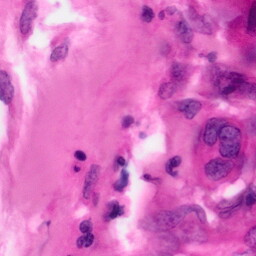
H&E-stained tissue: Pancreatic